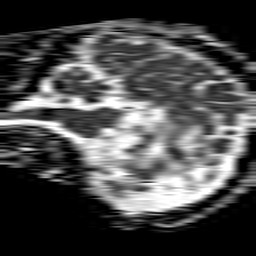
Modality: ADC
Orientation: sagittal
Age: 75
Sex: male
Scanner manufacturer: philips
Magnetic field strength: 1.5 T
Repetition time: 4.6 s
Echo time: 0.08528 s